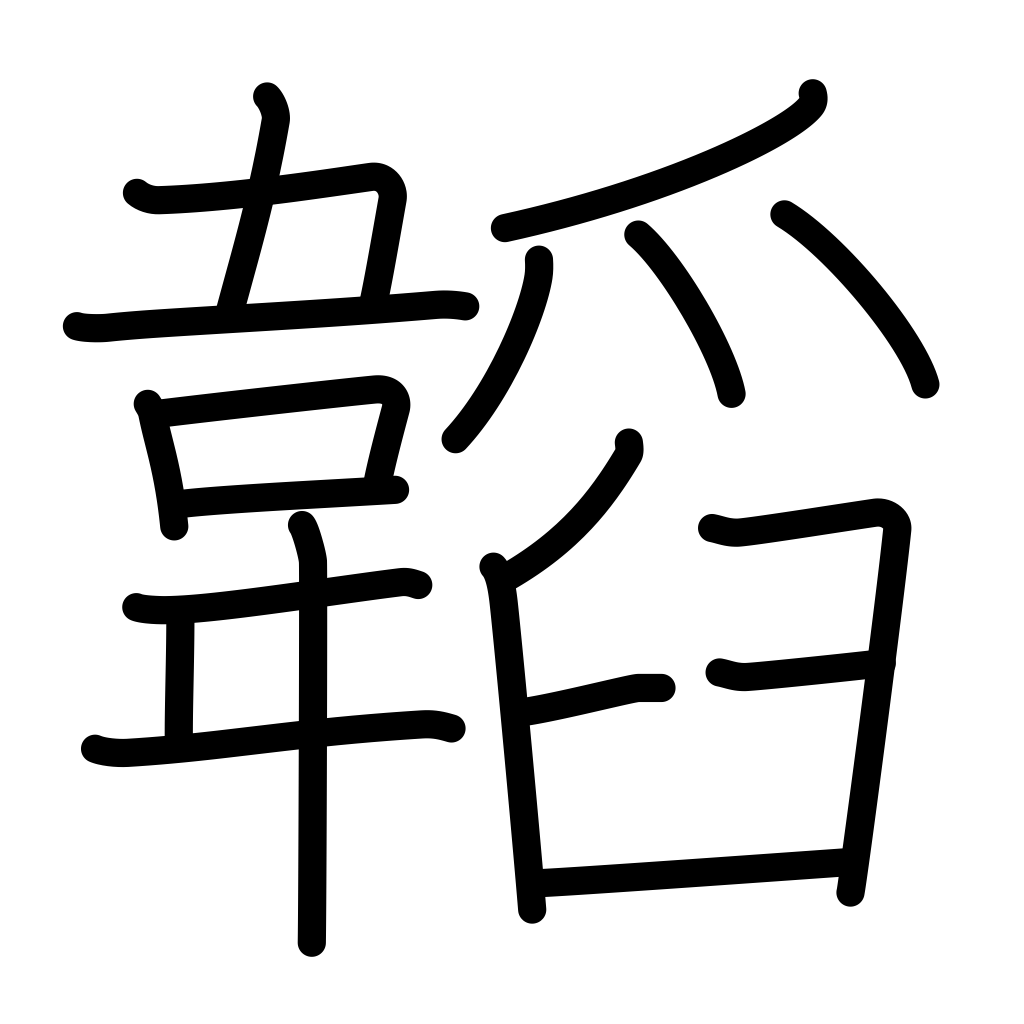
Meaning: bag, wrapping